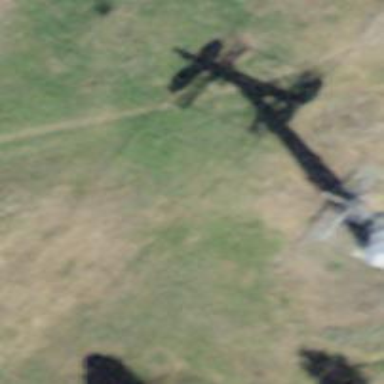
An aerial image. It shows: Pylon for aerialway.